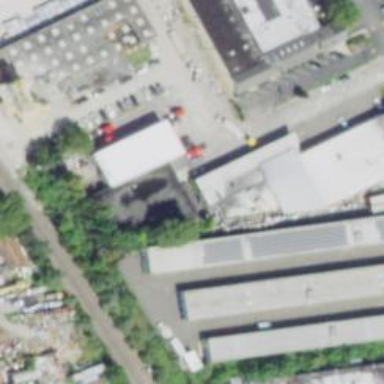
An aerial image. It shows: Transport office.